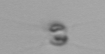
Label: Chaetoceros